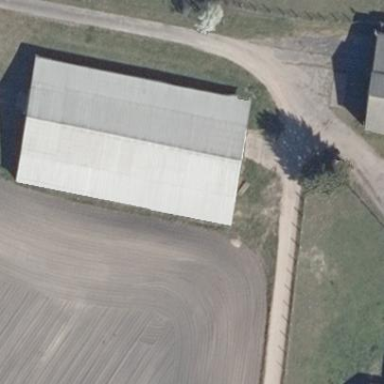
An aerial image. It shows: Farmyard area.